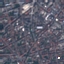
Land use / land cover: Residential